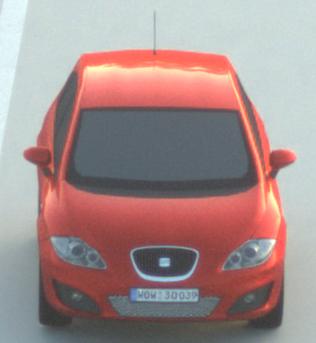
Make: SEAT
Model: Leon 1.4
Detailed model: Leon (1P)
Model produced from: 2009/04
Model produced until: 2010/08
Doors: 5
Color: red
Road condition: dry road
Daytime: sunrise or sunset
Contrast: low contrast